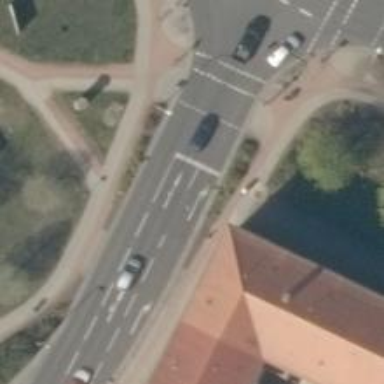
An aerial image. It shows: Secondary road with asphalt surface. It has sidewalks on both sides and cycle track.